Question: I want to create menu like this:

I want to see red square on acitve page and after hover. Menu is created by:
'''
<div id="menu">
<ul>
<li><a href="#"><span>Home</span><a></li>
<li><a href="#"><span>About</span><a></li>
<li><a href="#"><span>Contact</span><a></li>
</ul>
</div>
'''
I am trying to create this for 2 hours and nothing:( Can you give me an advice?
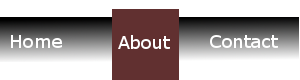
Answer: Here is a working jsfiddle for you:
<URL>
'''
li { list-style: none; float: left; background: url(http://getpersonas.cdn.mozilla.net/static/9/0/66090/preview_small.jpg) repeat-x; background-position: 0px 10px; }
ul { }
li a { display: block; color: #fff; text-decoration: none; margin: 14px; }
li a.active, li a:hover { background-color: brown; padding: 11px; margin: 3px; }
'''
I've added a css class "active", which should be set server-sided with your php code or by setting it static in the html markup. Unfortunately I don't know a better way. Also a "clear"-tag would be nice because of the float :)
But maybe it helps a bit ;-)